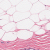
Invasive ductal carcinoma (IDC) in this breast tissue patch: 0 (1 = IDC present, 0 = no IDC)